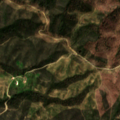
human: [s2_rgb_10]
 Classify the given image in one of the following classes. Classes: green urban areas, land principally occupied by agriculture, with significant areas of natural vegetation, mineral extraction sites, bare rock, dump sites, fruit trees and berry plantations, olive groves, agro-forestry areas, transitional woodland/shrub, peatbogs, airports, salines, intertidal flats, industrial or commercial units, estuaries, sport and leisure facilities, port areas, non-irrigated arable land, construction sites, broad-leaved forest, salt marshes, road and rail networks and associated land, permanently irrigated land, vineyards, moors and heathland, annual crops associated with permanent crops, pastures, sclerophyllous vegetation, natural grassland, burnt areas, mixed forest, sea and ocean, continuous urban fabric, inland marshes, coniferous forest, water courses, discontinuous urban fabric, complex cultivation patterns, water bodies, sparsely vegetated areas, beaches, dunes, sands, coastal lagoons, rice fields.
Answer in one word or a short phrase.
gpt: broad-leaved forest, transitional woodland/shrub